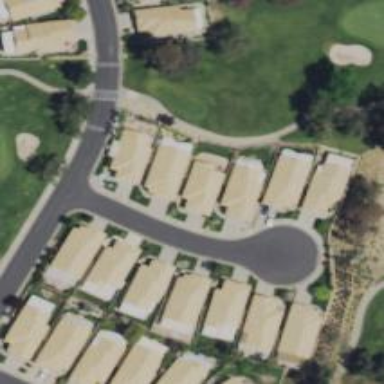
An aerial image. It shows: Service road used as golf cart path.